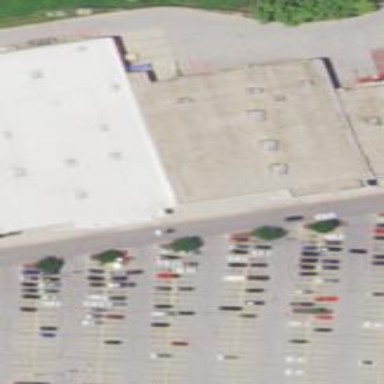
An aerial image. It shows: Department store building.